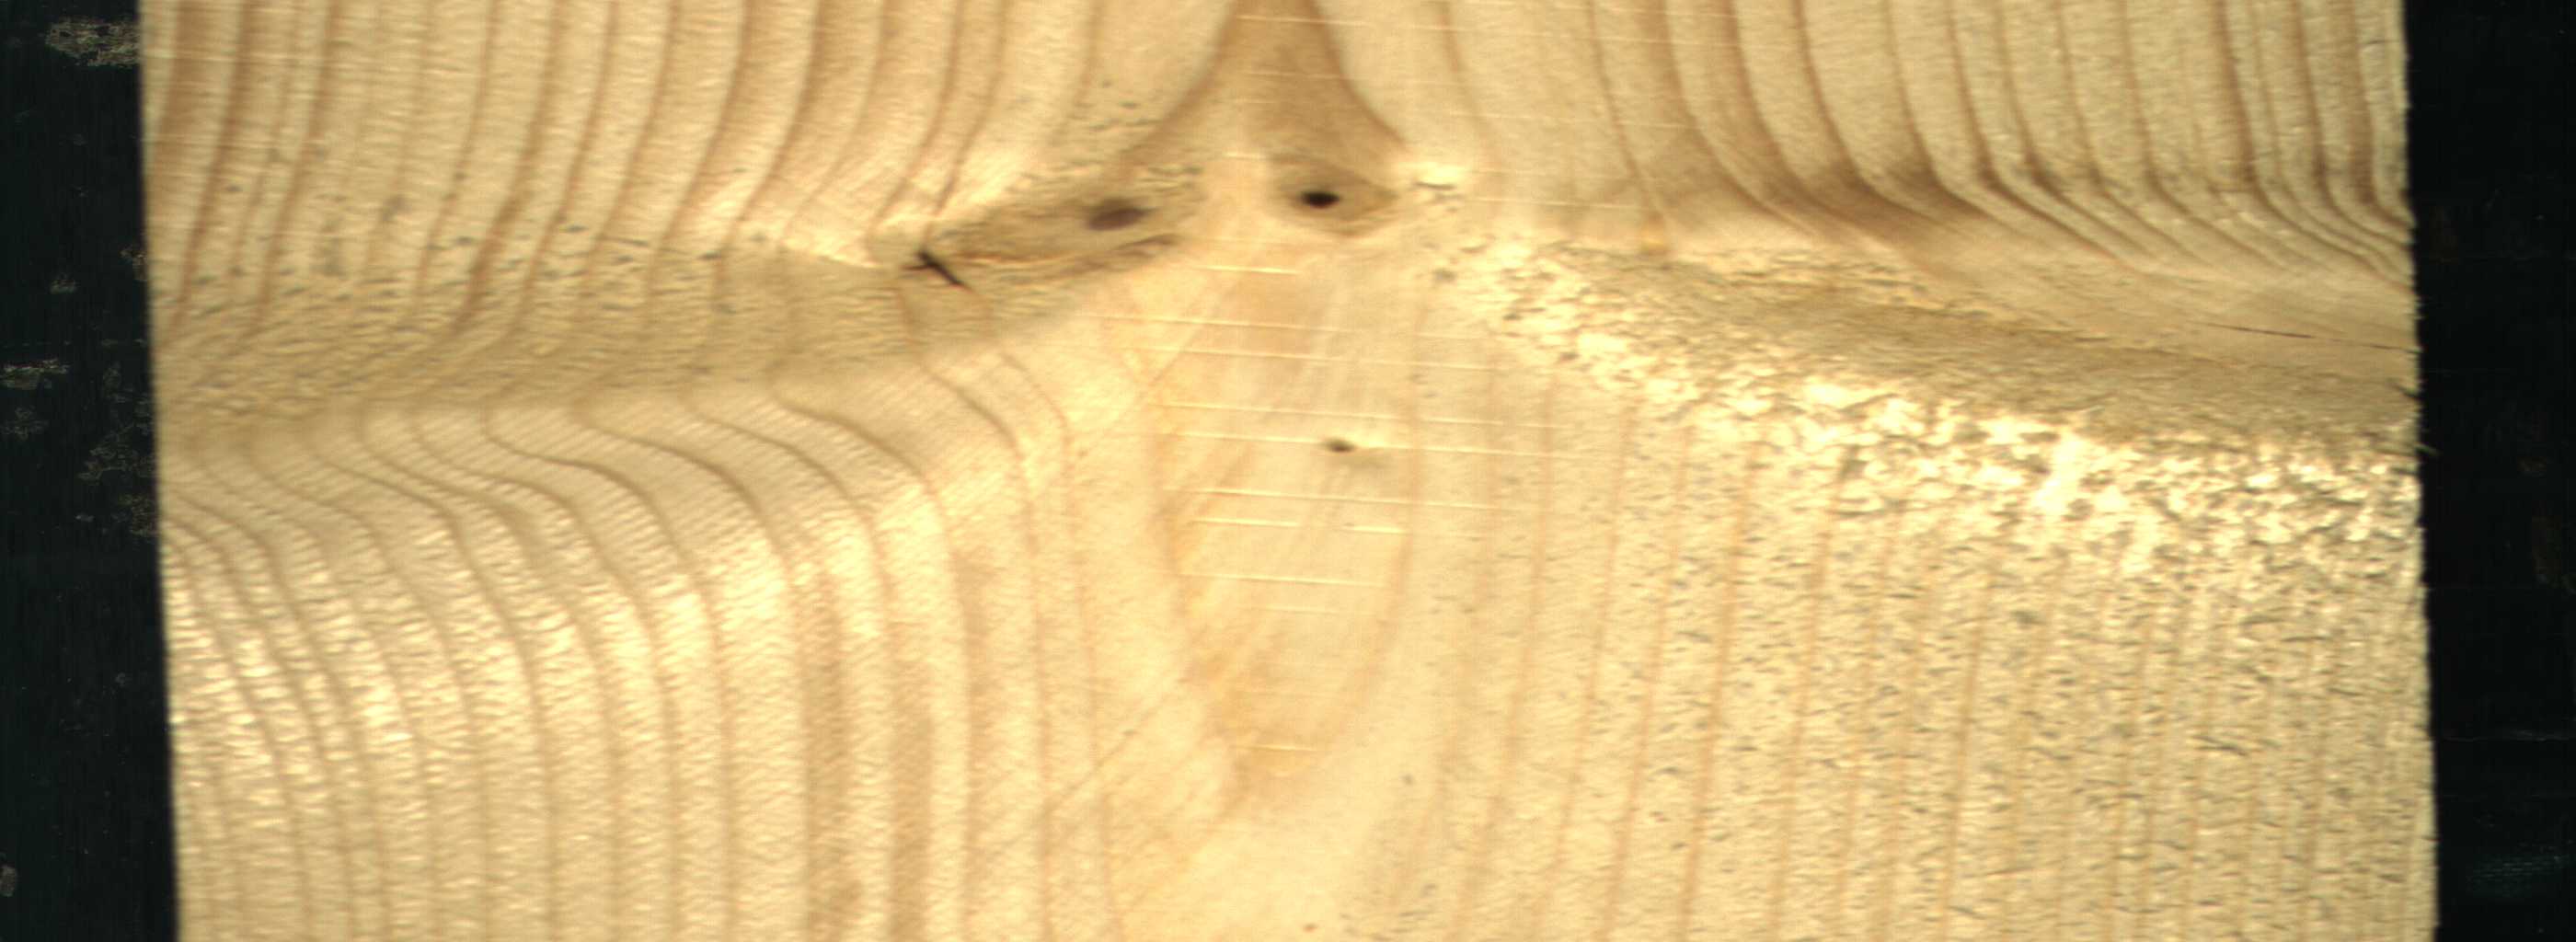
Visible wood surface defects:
Live_Knot
Live_Knot
Live_Knot